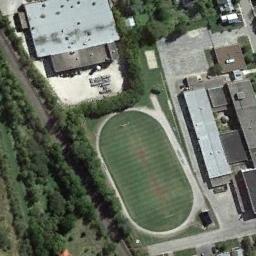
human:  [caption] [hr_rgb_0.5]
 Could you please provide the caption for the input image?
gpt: The color of the field is very rich .

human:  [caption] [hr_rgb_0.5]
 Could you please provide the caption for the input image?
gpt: Track and field next to buildings and bushes .

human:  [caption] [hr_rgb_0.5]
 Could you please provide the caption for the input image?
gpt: There are many buildings next to the ground track field .

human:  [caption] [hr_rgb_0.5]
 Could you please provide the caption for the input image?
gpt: The ground track field is surrounded by some trees and buildings .

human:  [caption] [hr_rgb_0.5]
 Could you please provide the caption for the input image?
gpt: There are some trees and buildings around the ground track field with a white track .